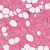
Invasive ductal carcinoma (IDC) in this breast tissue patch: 0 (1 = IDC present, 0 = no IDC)